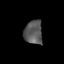
Tissue: prostate
Cell type: T cells
Senescence score: 0.2373
Nuclear area (px): 425
Mean DAPI intensity: 88.454